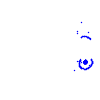
Particle: electron